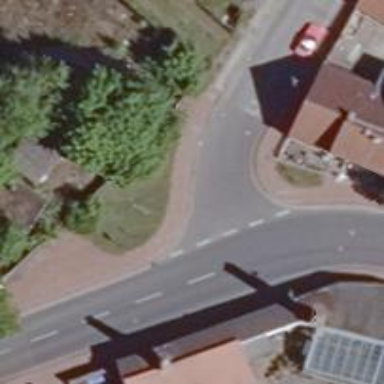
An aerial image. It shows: Paved residential road.